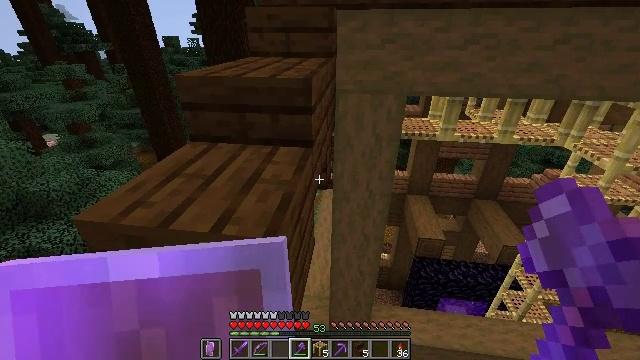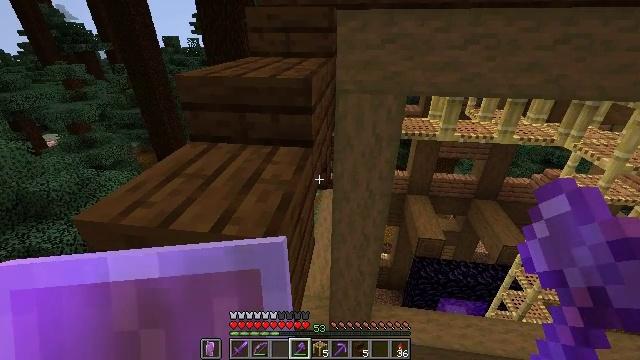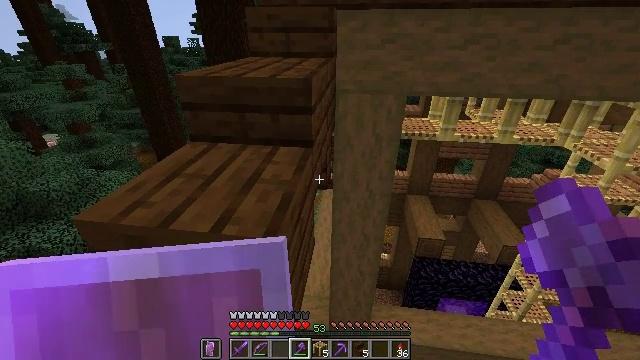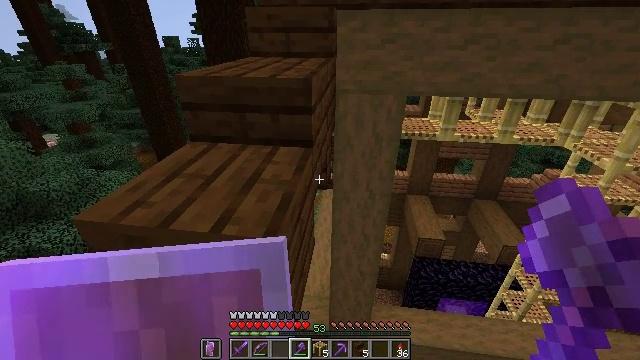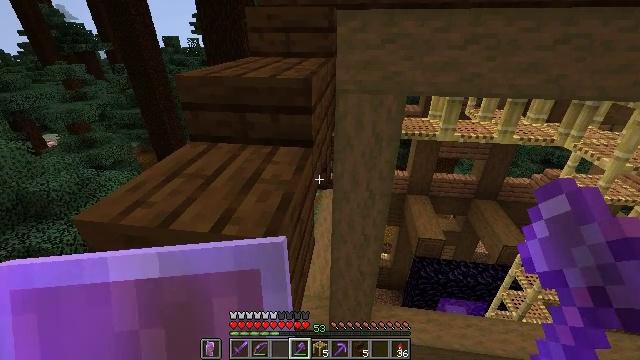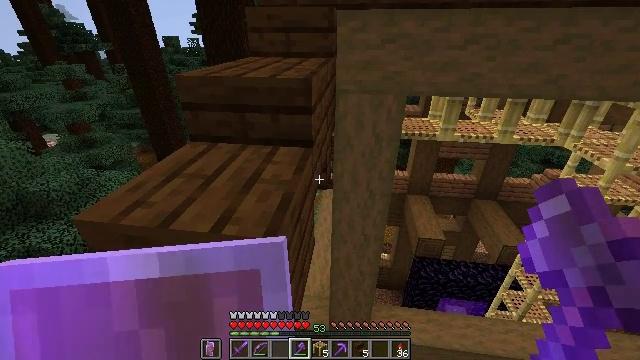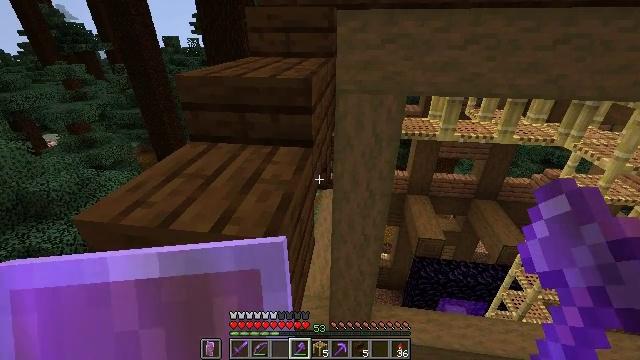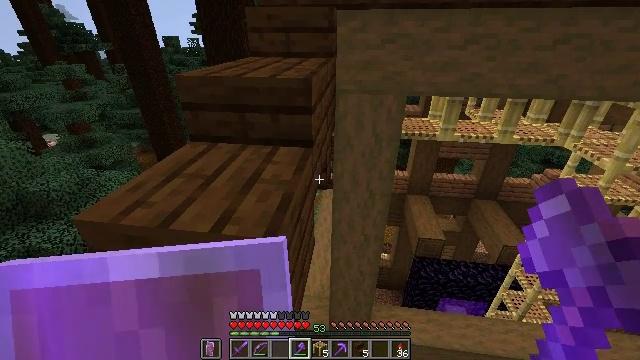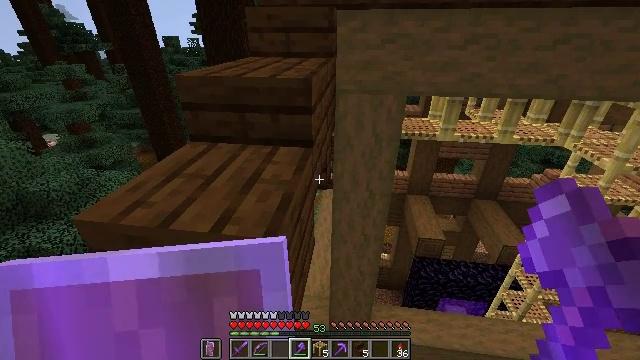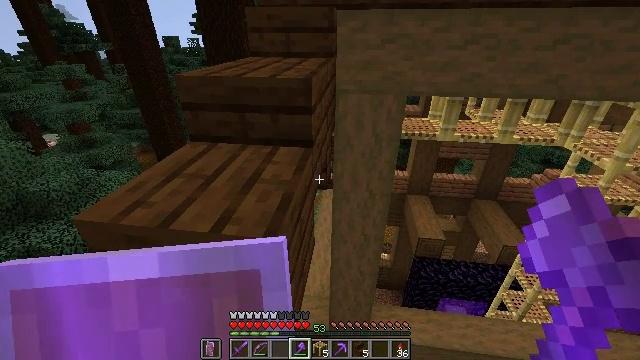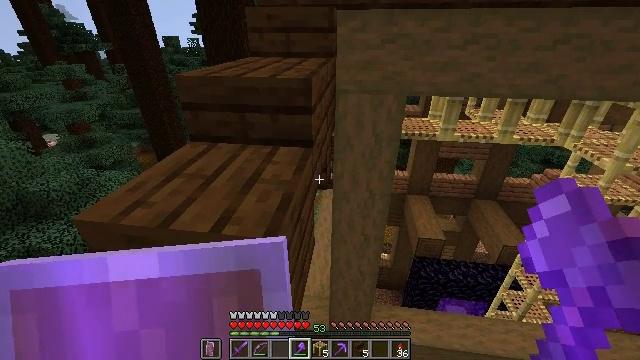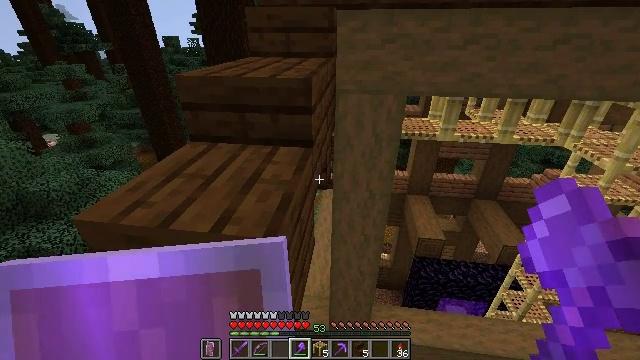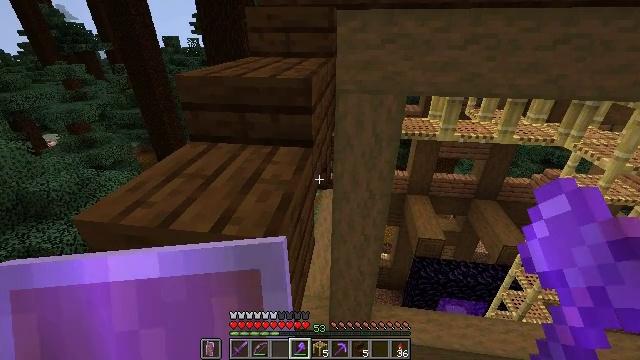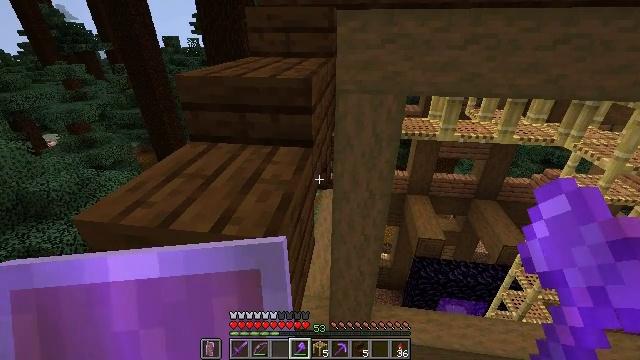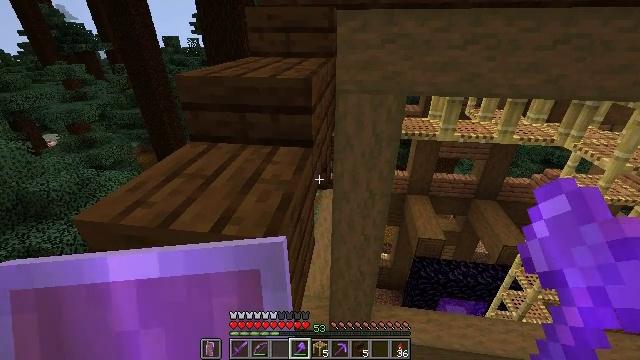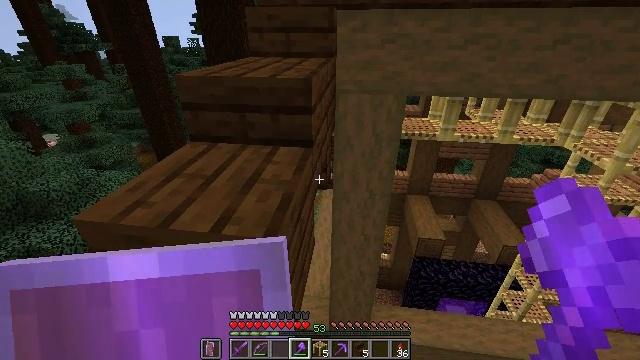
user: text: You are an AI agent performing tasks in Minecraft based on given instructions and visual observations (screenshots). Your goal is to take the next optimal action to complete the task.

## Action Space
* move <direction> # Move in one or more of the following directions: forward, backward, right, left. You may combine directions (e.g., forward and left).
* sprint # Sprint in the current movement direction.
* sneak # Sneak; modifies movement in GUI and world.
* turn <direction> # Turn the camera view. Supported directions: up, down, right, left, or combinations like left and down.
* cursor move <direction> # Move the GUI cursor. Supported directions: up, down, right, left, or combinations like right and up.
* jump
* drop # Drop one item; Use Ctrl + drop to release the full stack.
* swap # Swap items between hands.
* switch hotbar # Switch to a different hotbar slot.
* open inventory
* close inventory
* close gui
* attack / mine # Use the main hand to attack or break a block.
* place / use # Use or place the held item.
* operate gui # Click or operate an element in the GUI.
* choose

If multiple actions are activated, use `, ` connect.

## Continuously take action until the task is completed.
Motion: motion action
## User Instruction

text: Destroy the dark oak slab to recycle it.
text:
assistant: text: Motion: sneak
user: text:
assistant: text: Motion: sneak
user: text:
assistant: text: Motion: sneak
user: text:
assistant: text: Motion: sneak
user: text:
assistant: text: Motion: sneak
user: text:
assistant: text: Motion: sneak
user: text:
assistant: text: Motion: sneak
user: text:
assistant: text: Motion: sneak
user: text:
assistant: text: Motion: sneak
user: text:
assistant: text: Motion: sneak
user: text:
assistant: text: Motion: sneak
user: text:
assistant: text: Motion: sneak
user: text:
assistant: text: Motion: sneak
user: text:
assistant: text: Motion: sneak
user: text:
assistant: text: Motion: sneak
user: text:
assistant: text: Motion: sneak
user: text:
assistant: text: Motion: move forward, sneak
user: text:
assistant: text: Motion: move forward, sneak
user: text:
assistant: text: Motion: move forward, sneak
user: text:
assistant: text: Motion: move forward, sneak
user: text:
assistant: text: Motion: move forward, sneak, turn left
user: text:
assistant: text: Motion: move forward, sneak, turn left
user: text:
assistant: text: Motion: move forward, sneak
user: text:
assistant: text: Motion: move forward, sneak
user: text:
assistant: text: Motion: move forward, sneak
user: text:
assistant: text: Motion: move forward, sneak
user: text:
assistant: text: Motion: move forward, sneak
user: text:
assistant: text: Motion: move forward, sneak
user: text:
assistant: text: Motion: move forward, sneak
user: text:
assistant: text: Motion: move forward, sneak